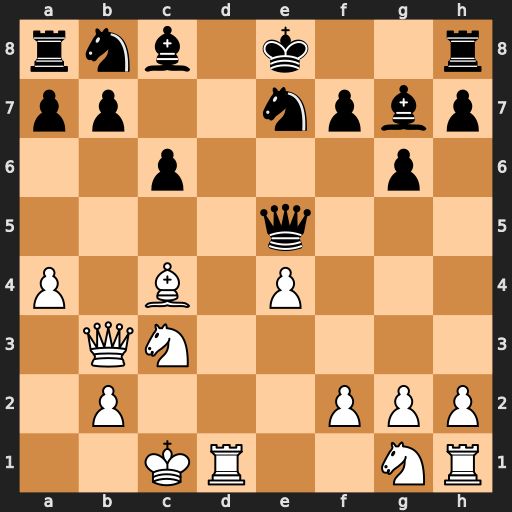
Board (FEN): rnb1k2r/pp2npbp/2p3p1/4q3/P1B1P3/1QN5/1P3PPP/2KR2NR
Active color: w
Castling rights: kq
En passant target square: -
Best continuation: Bxf7+ Kf8 Rd8#